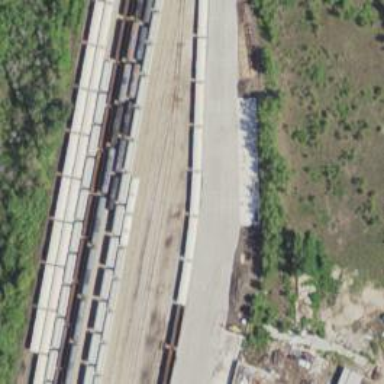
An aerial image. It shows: Railway yard.